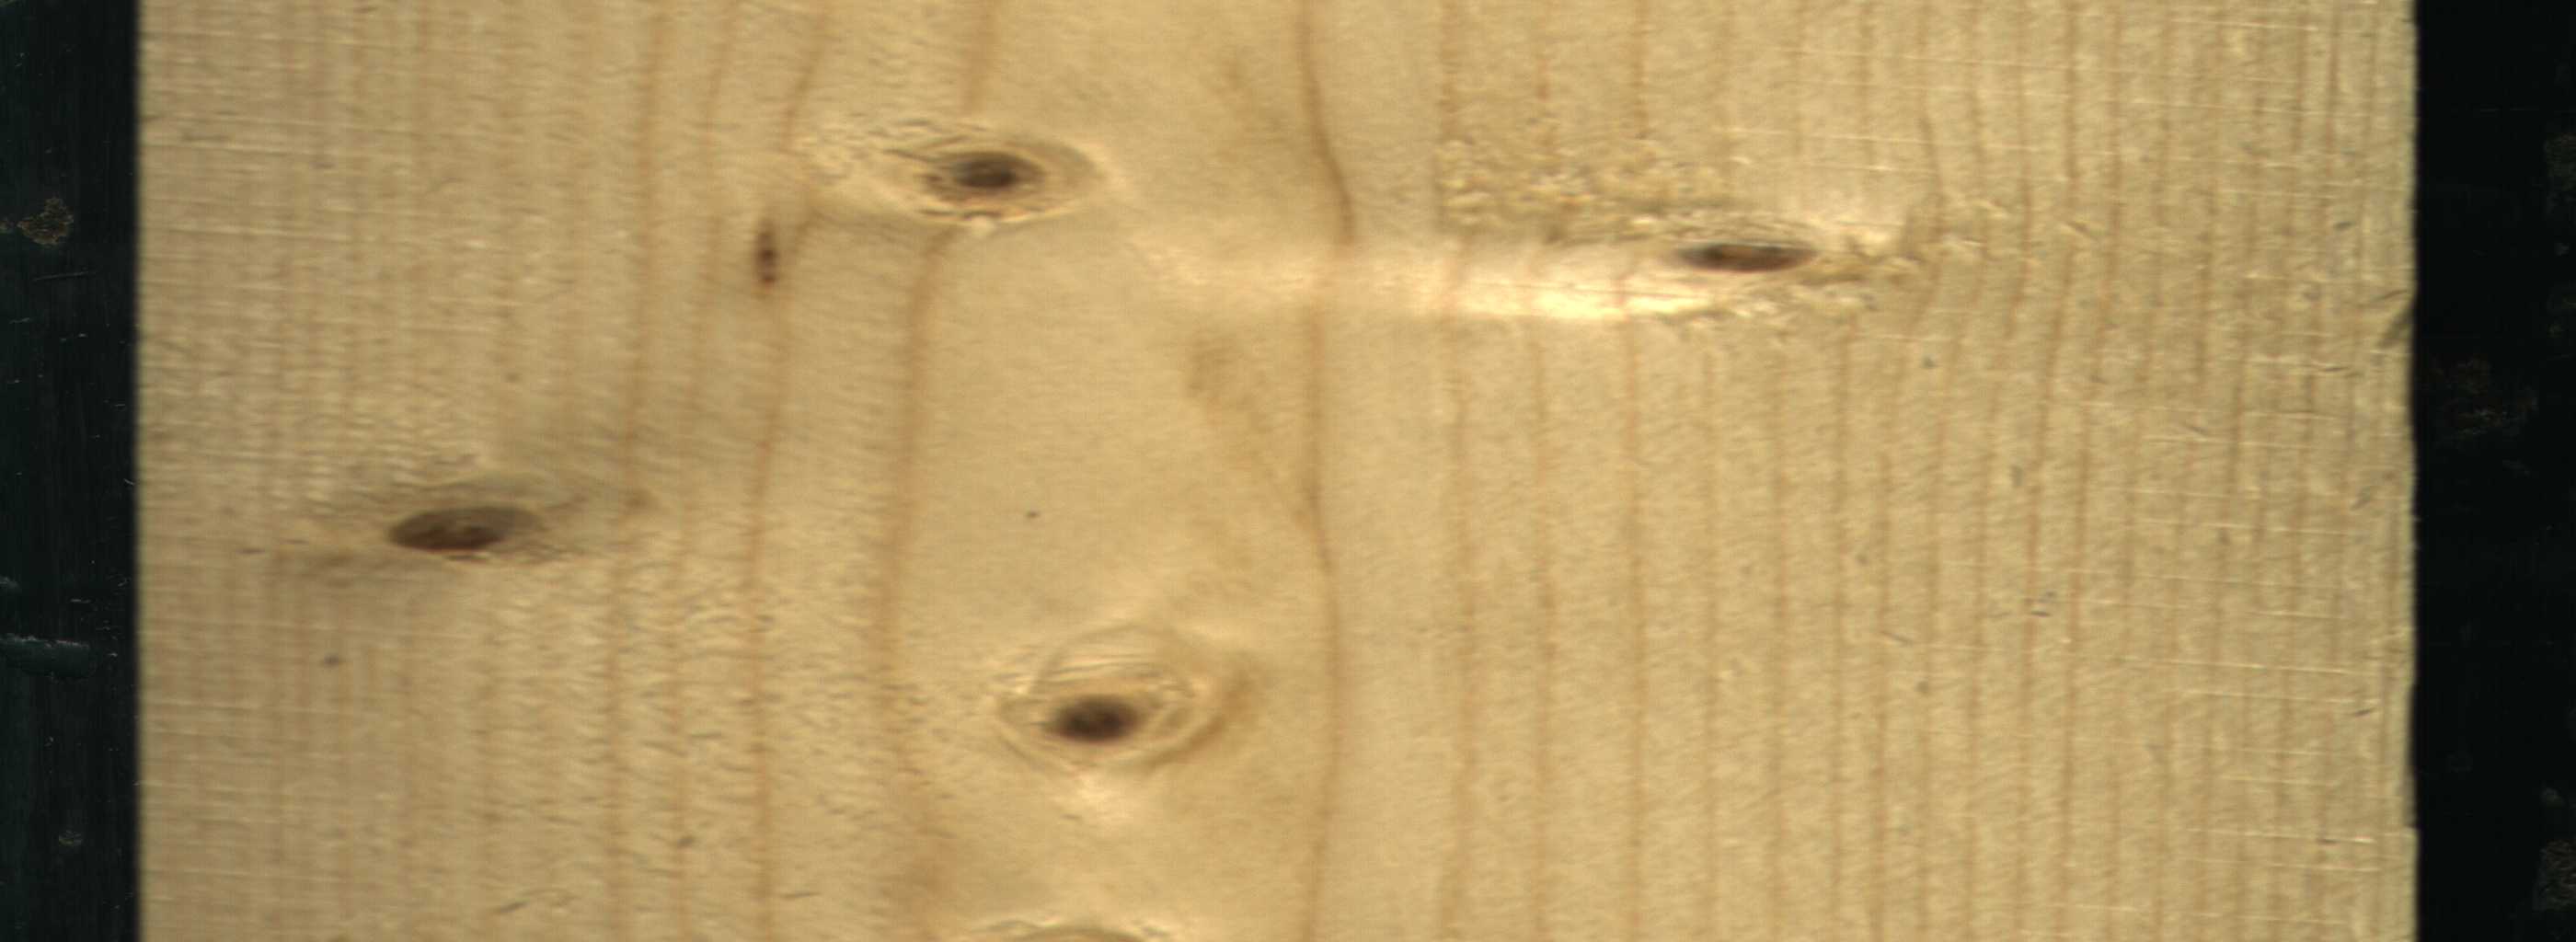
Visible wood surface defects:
Live_Knot
Live_Knot
Live_Knot
Live_Knot
Live_Knot